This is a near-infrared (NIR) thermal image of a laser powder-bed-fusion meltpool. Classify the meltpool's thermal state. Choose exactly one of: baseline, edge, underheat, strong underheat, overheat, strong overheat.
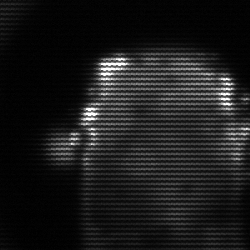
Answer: baseline